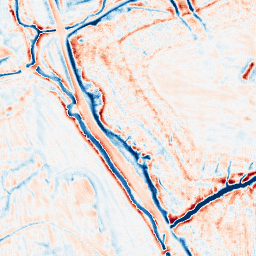
Category: edge_preserving
Decomposition family: bilateral
Decomposition parameters: d: 15
sigma_color: 150
sigma_space: 75
Upsampling method: fft_zeropad
Upsampling parameters: scale: 8
Upsampling scale: 8